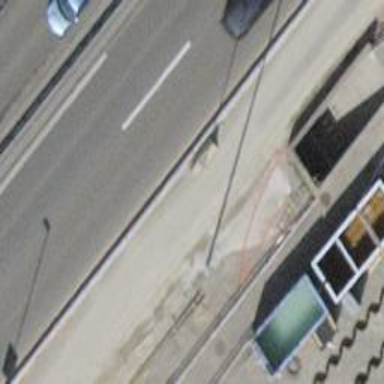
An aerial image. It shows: Subway entrance for railway system.